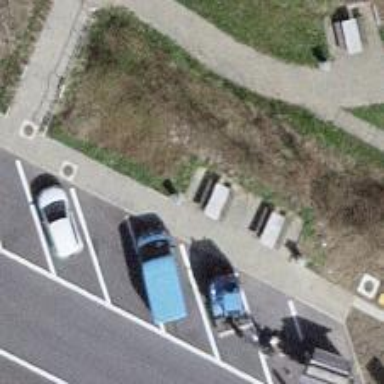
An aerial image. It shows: Picnic table located in leisure land area.